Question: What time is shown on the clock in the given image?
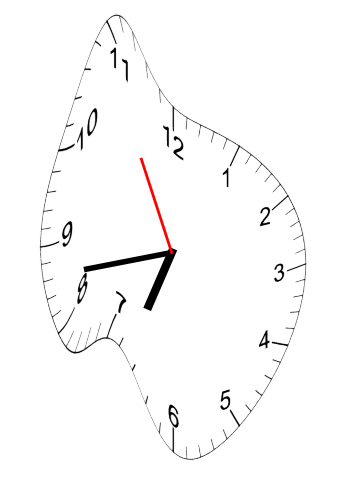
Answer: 06:42:55